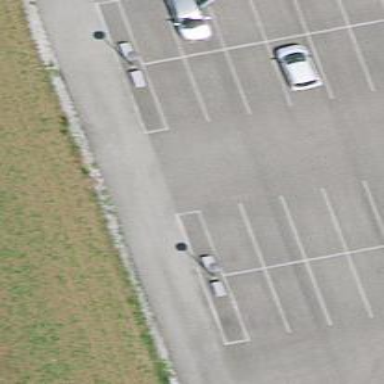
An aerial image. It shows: Paved parking aisle designated as service road.